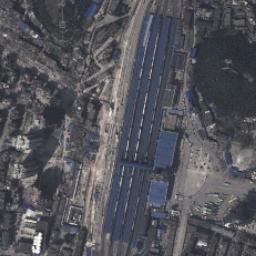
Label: railway_station